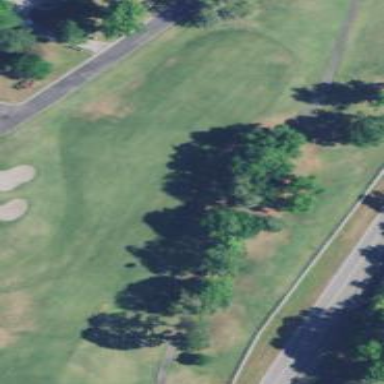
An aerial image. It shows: View of golf hole.